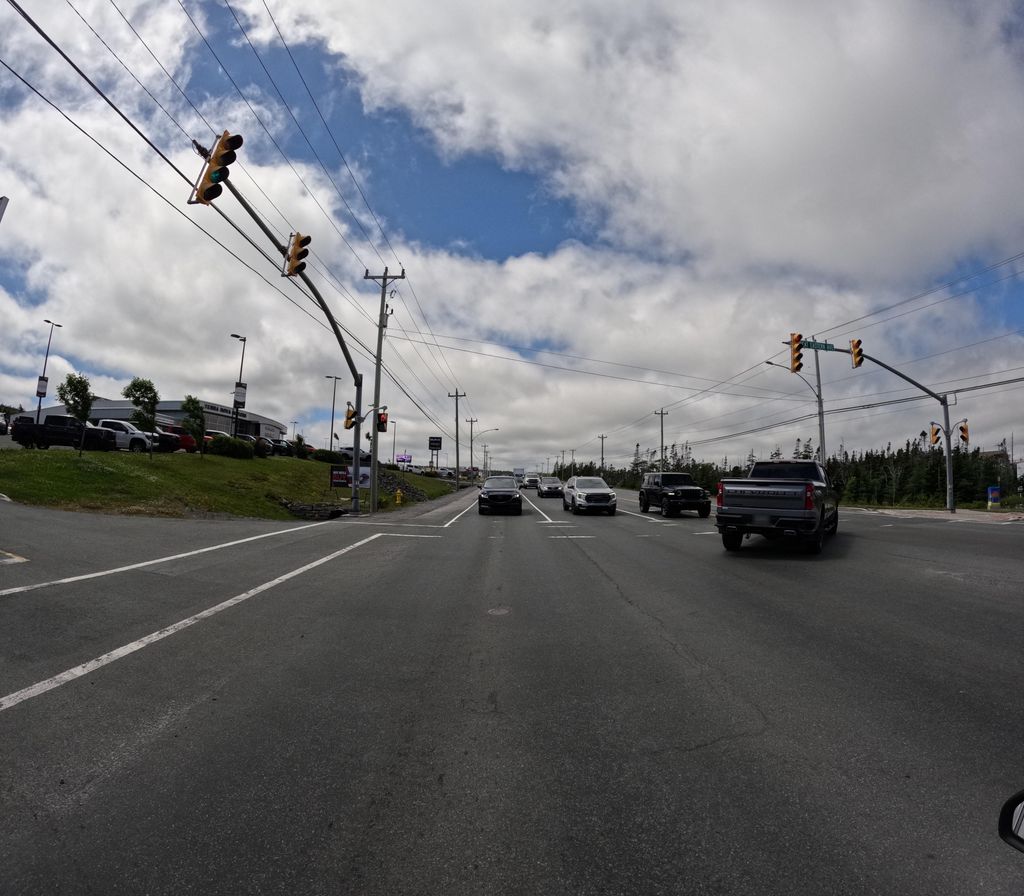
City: st_johns